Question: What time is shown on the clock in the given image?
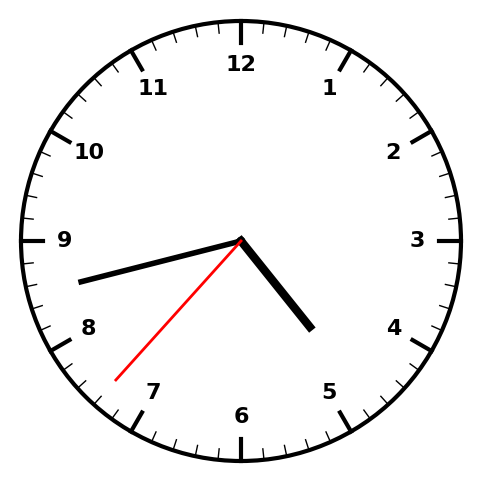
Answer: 04:42:37